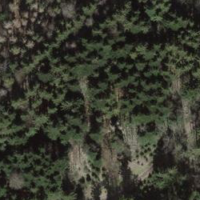
EUNIS habitat code: 43
Species observed at this site:
Lamium galeobdolon